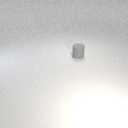
small gray rubber cylinder